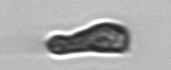
Label: Pseudochattonella_farcimen